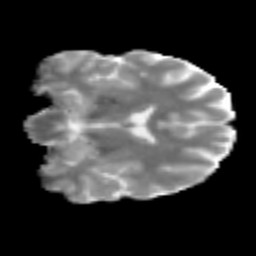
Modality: MD
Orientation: coronal
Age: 23
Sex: male
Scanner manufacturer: siemens
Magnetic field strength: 3 T
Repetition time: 2.3 s
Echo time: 0.085 s